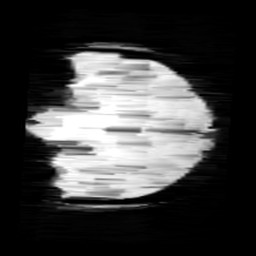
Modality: minIP
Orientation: coronal
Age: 12
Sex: female
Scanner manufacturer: siemens
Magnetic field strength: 3 T
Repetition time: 0.027 s
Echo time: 0.02 s